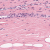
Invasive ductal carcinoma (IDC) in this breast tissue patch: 0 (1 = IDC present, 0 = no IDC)